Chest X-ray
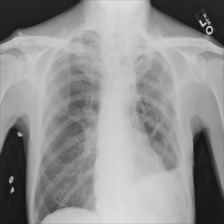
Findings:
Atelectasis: negative
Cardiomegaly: negative
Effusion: negative
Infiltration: negative
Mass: negative
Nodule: negative
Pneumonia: negative
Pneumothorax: negative
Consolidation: negative
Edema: negative
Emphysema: negative
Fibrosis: negative
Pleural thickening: negative
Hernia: negative